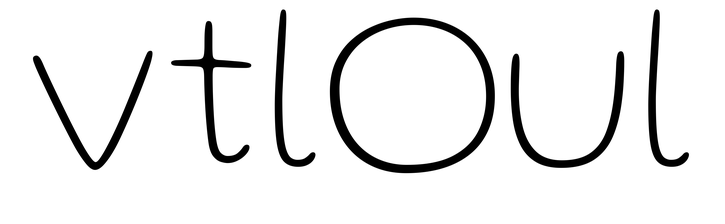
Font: Gluten_Thin